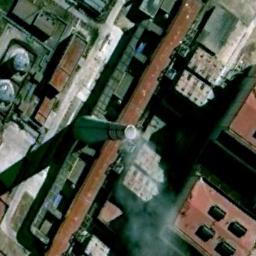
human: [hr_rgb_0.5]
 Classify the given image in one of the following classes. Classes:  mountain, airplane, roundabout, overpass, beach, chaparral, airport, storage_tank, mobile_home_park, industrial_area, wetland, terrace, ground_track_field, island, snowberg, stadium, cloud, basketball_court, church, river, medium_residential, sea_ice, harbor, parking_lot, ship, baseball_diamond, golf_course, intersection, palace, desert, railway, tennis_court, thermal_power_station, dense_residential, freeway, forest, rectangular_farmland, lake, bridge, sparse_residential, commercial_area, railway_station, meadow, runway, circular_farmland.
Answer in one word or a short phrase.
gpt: thermal_power_station